Question: I am using Bootstrap 3. I have one row that will hold a variable amount of columns, ranging from 1-let's say 9.
The are currently set to col-lg-4, so three should display on one row. I would normally create a new row, but since I am dynamically adding columns, I cannot do this, or at least do no know how.
When my client adds a post, it automatically creates a column with content.
The problem lies only in Firefox & IE, in both desktop and mobile views. The 4th item (or 1st item that should go to the next row) gets pushed to a new line and is offset. See screenshot below.
I am using ExpressionEngine as my CMS.
It displays perfectly in Chrome.
Code Below
'''
<div class="container">
<div class="row">
{exp:channel:entries channel="plans" orderby="title" sort="asc"}
<div class="col-xs-12 col-sm-6 col-md-4 col-lg-4 centered">
<div class="grid mask">
<figure>
<img class="img-responsive" src="{plan_main_image}">
<figcaption>
<h5>{title}</h5>
<a data-toggle="modal" href="#{url_title}" class="btn btn-primary btn-lg">View Floor Plan</a>
</figcaption>
</figure>
</div>
</div>
<div class="modal fade" id="{url_title}" tabindex="-1" role="dialog" aria-labelledby="{url_title}" aria-hidden="true">
<div class="modal-dialog">
<div class="modal-content">
<div class="modal-header">
<button type="button" class="close" data-dismiss="modal" aria-hidden="true">&times;</button>
<h4 class="modal-title">{title}</h4>
</div>
<div class="modal-body text-left">
<div class="row">
<div class='list-group gallery'>
<div class="col-lg-4">
<a class="thumbnail fancybox-effects-d" data-fancybox-group="" href="{plan_main_image}">
<img class="img-responsive" alt="" src="{plan_main_image}" />
</a>
</div>
<div class="col-lg-4">
<a class="thumbnail fancybox-effects-d" data-fancybox-group="" href="{plan_first_level}">
<img class="img-responsive" alt="" src="{plan_first_level}" />
</a>
</div>
<div class="col-lg-4">
<a class="thumbnail fancybox-effects-d" data-fancybox-group="" href="{plan_second_level}">
<img class="img-responsive" alt="" src="{plan_second_level}" />
</a>
</div>
</div>
</div>
<div class="row">
<div class="col-lg-12">
{plan_description}
</div>
</div>
<!--<div class="row">
<div class="col-lg-12">
<b><a href="{plan_floor_plan_pdf}" download="{plan_floor_plan_pdf}">Download the floor plan</a></b>
</div>
</div>-->
</div>
<div class="modal-footer">
<button type="button" class="btn btn-default" data-dismiss="modal">Close</button>
</div>
</div><!-- /.modal-content -->
</div><!-- /.modal-dialog -->
</div><!-- /.modal -->
{/exp:channel:entries}
</div><!-- /row -->
<br>
<br>
</div><!-- /row -->
</div><!-- /container -->
'''
Thanks

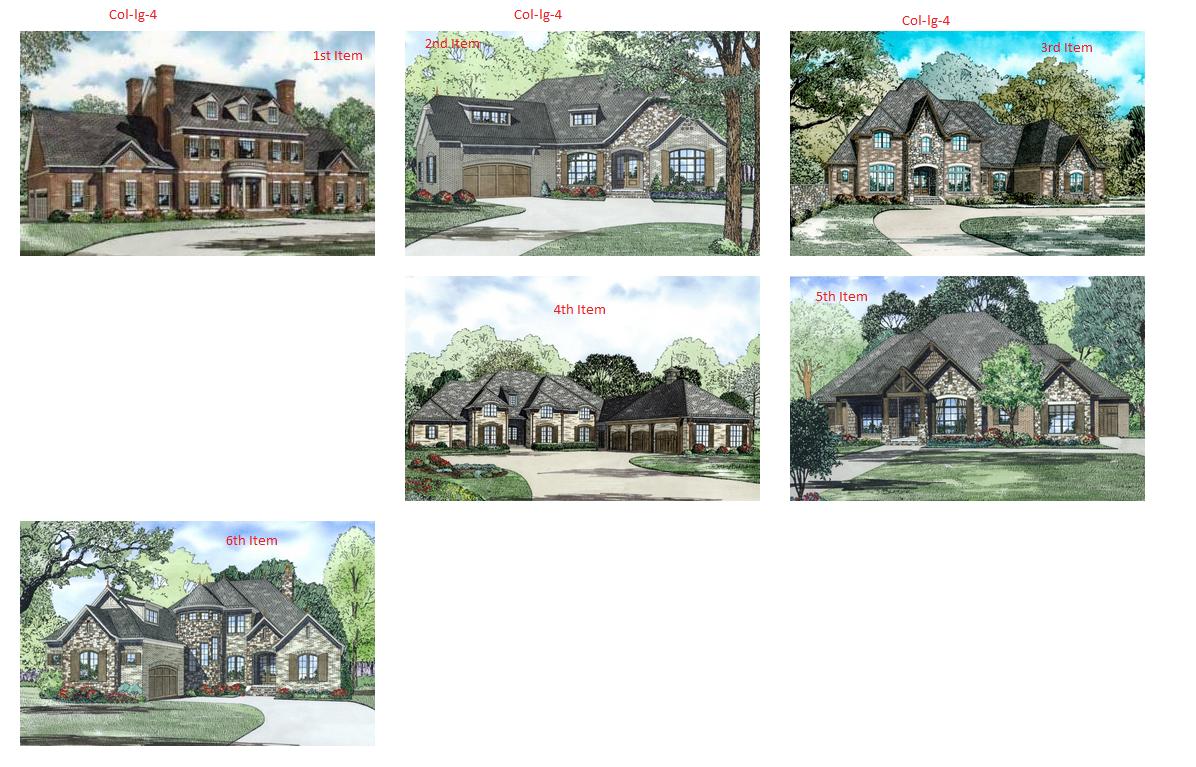
Answer: The reason for this is because the first image is slightly taller than the other images. You need to use a responsive column reset for this. See <URL> in the doc.
The basic concept is to add a div after the each horizontal grouping that contains a clearfix so that the next horizontal grouping is cleared before and aligns correctly.
For more complex scenarios you can see my answer here: <URL>.